Interaction volume radius: 5 \u00c5
Interaction volume height: 10 \u00c5
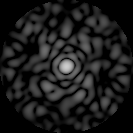
Disorder parameter: 0.8085